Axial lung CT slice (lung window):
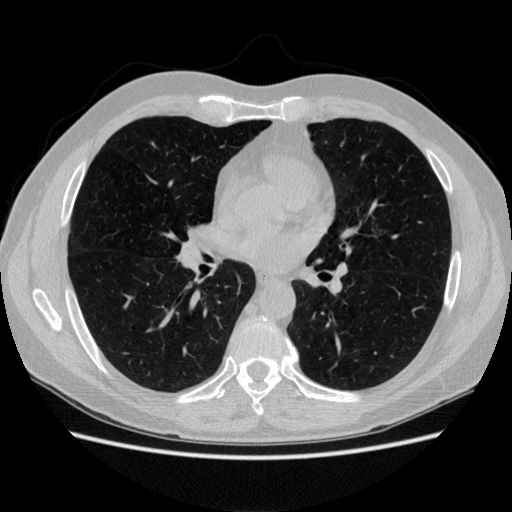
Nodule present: no